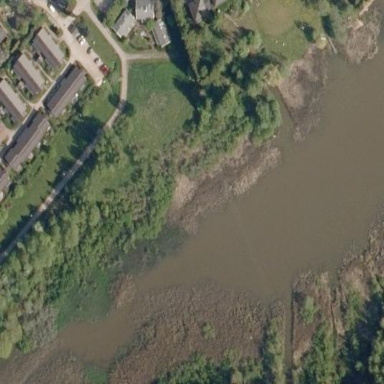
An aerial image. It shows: Wetland area dominated by reedbeds.